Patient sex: M
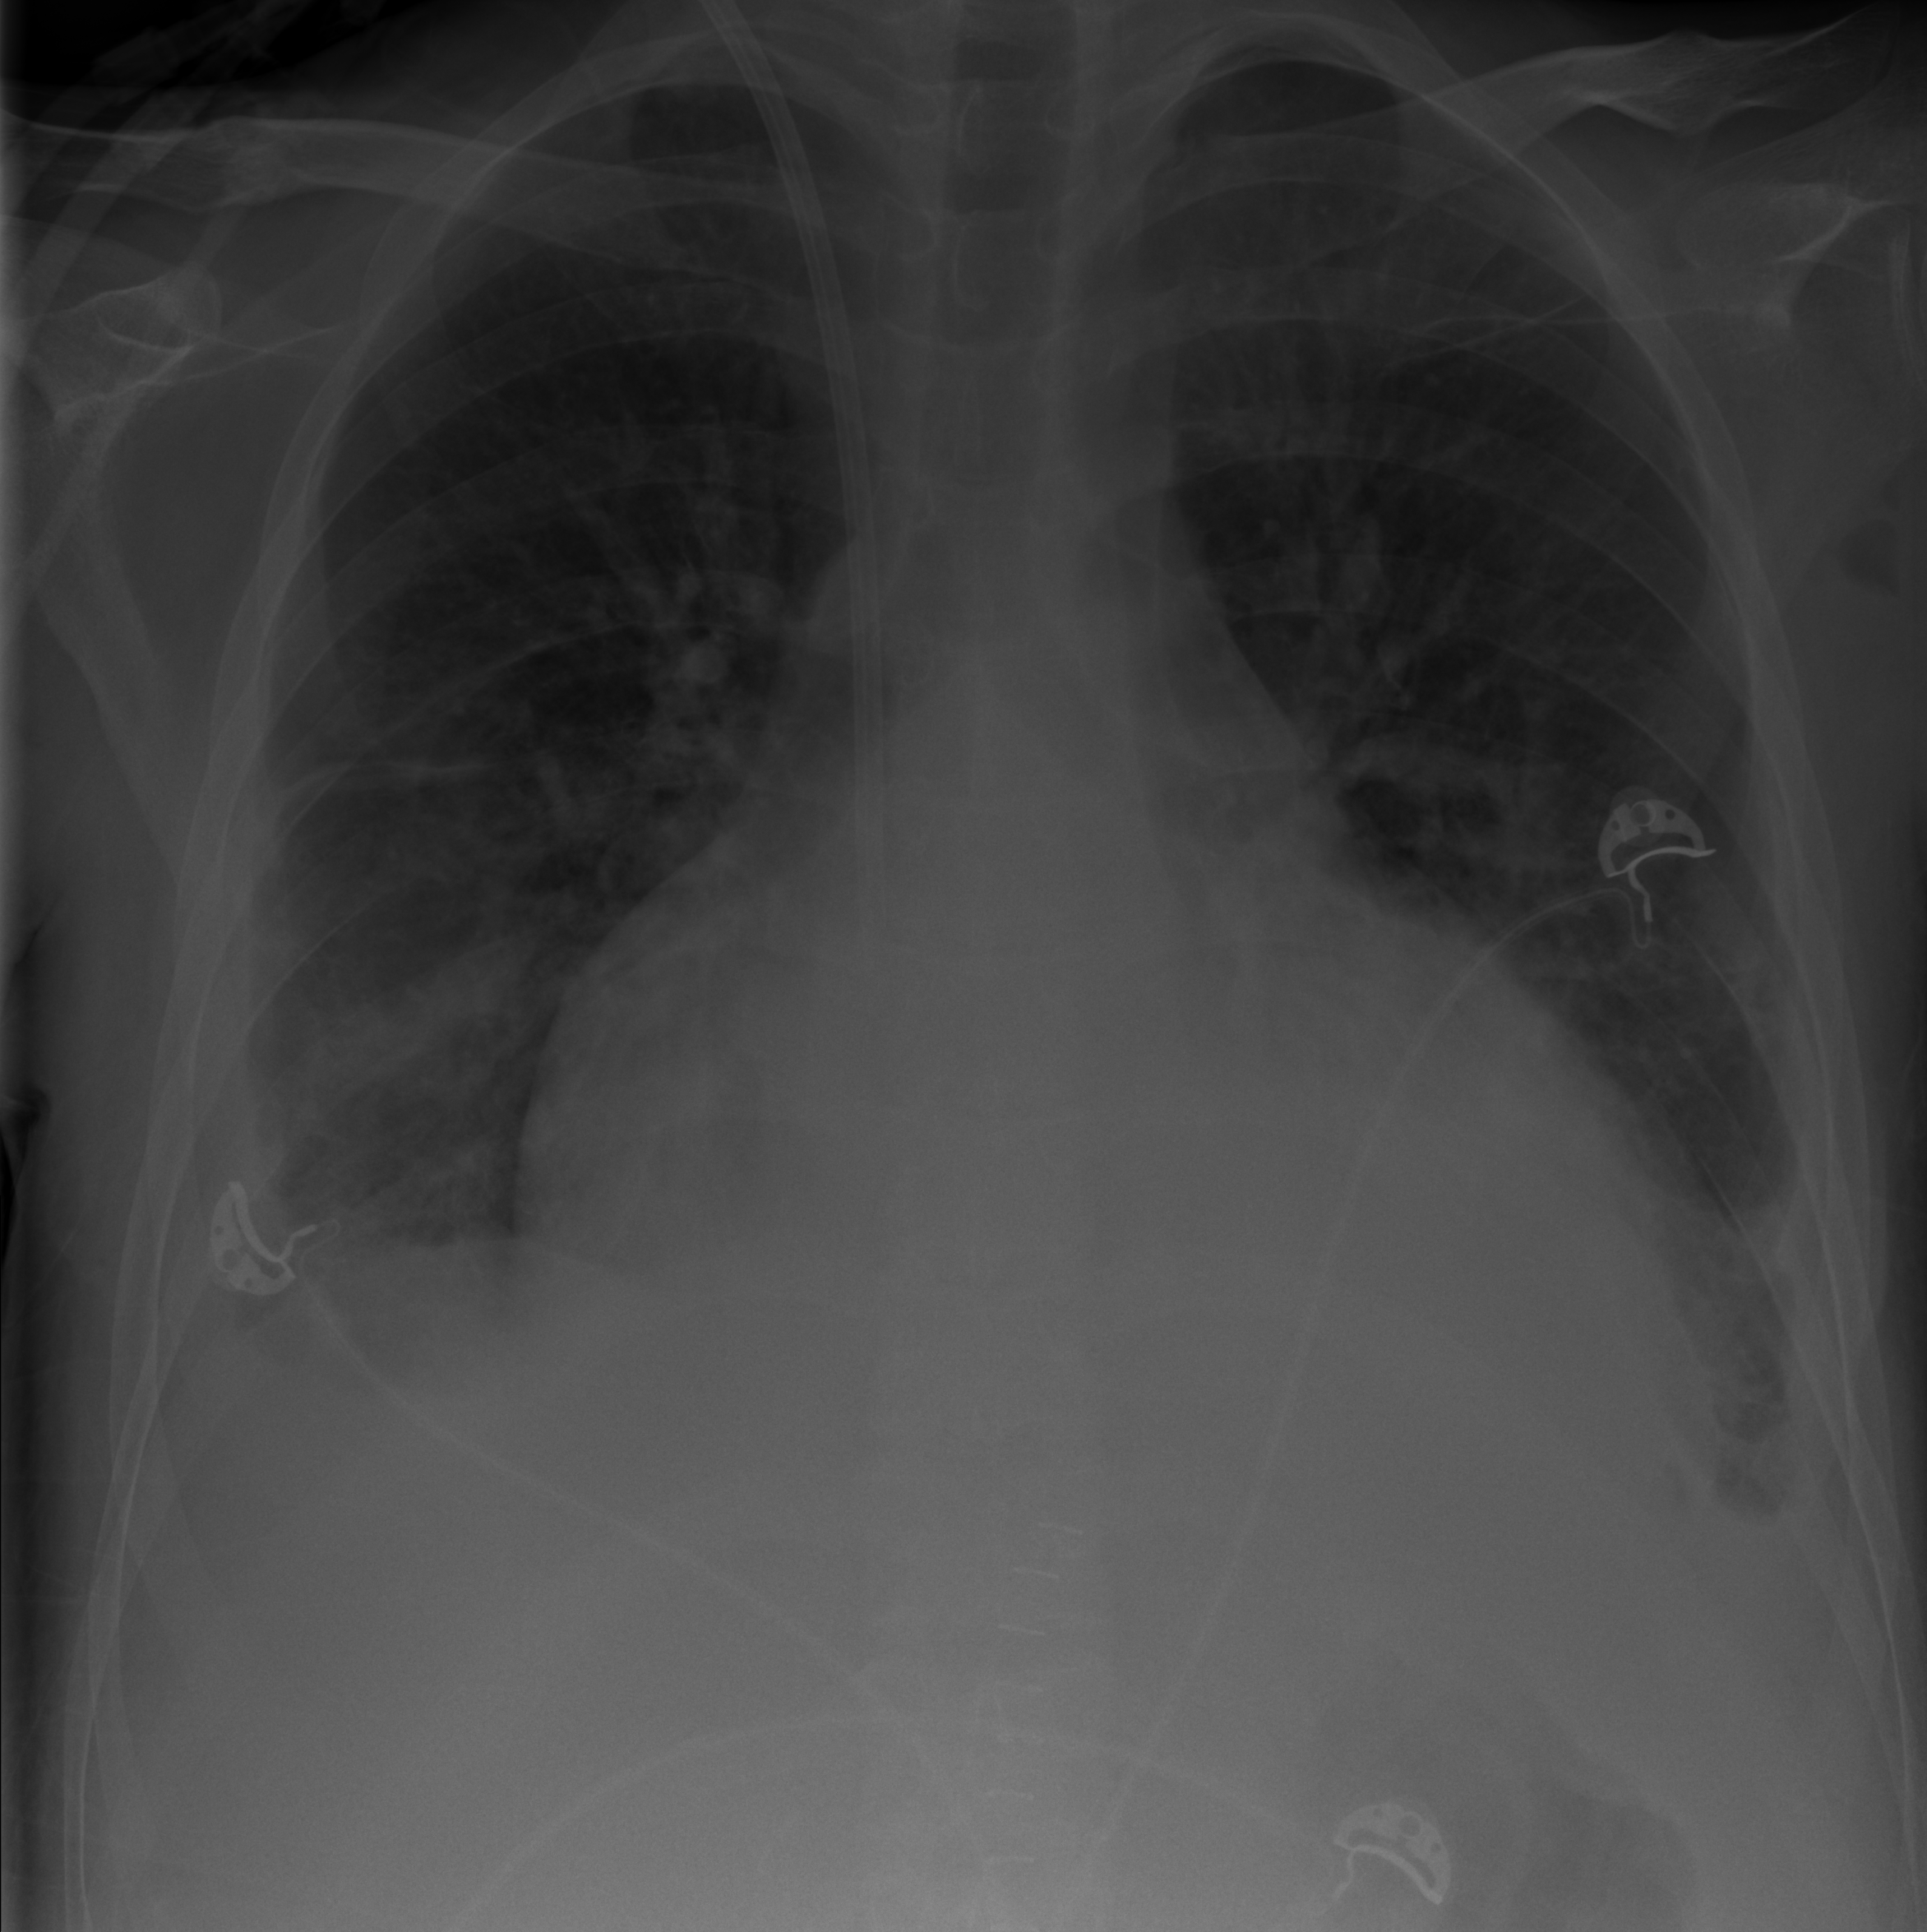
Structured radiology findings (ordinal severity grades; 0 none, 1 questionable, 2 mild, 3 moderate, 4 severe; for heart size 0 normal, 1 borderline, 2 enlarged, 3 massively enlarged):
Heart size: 3
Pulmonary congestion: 2
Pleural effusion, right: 3
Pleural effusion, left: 2
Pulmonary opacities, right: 2
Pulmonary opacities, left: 1
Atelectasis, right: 3
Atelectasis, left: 3